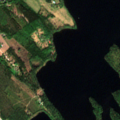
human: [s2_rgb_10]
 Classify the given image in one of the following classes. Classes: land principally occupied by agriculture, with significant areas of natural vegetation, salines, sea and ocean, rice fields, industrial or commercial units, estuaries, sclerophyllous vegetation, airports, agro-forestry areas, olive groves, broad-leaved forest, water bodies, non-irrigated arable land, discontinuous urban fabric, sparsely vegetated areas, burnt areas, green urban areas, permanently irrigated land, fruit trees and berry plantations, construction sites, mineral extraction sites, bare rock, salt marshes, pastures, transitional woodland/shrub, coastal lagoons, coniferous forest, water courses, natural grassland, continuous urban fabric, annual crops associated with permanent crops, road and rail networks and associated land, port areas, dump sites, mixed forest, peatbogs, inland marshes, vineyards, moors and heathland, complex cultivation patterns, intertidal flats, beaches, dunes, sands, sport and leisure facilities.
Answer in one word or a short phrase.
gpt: discontinuous urban fabric, non-irrigated arable land, mixed forest, water bodies